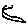
Label: moon